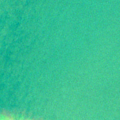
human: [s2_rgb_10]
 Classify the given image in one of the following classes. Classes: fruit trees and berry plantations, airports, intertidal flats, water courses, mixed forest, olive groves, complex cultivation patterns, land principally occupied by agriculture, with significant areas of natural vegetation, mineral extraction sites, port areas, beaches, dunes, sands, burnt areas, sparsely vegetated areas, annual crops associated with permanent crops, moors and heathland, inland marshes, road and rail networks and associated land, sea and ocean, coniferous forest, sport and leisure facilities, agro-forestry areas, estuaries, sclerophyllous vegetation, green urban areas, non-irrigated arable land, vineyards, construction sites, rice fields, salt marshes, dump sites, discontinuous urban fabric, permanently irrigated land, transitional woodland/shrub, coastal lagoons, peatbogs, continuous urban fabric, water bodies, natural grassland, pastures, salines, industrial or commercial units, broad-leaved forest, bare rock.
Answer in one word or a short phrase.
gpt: sea and ocean